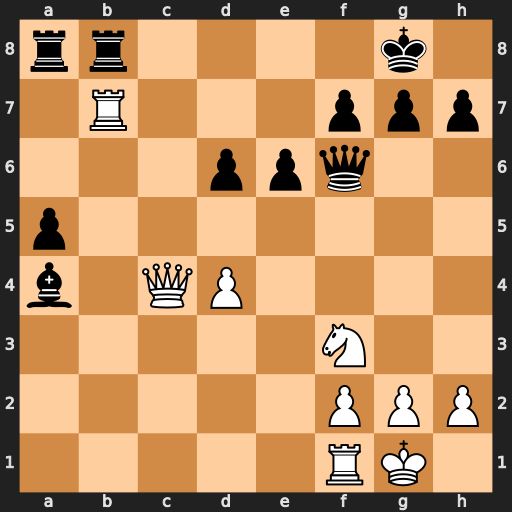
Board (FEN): rr4k1/1R3ppp/3ppq2/p7/b1QP4/5N2/5PPP/5RK1
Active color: w
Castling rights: -
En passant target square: -
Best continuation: Rxb8+ Rxb8 Qxa4